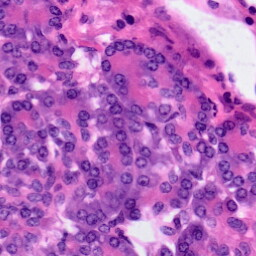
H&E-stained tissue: Pancreatic